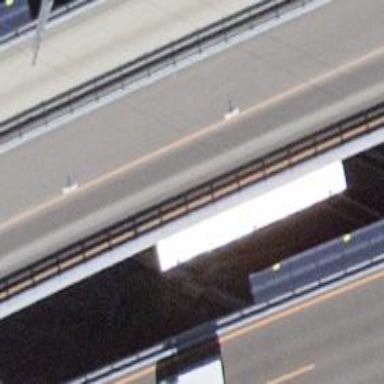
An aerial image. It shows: Bridge with asphalt surface. It is part of motorway link.